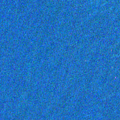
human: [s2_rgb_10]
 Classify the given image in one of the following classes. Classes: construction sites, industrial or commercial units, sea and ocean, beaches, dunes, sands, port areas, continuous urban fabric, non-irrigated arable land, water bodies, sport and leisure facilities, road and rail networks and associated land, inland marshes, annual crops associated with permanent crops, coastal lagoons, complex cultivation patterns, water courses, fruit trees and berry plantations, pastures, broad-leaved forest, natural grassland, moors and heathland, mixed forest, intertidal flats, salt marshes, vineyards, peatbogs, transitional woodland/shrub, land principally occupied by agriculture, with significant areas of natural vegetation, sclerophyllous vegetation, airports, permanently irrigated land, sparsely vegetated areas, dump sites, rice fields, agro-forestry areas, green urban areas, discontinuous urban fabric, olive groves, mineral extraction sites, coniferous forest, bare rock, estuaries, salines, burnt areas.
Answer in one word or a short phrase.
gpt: sea and ocean